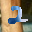
Label: 2